Question: I am trying to make a plot using 'matplotlib''s 'xkcd' package while having a black background. However, xkcd seems to add a sort of . On a white background you can't see this white frame, but on a black background it is really annoying.
Does anyone have an idea how to fix this? Maybe an option how to change the white contour lines to have the background color instead?
minimal example:
'''
import numpy as np
import matplotlib.pyplot as plt
plt.style.use(['dark_background'])
plt.xkcd()
plt.rcParams['figure.facecolor'] = 'black'
x = np.linspace(-5, 5)
plt.figure()
plt.plot(x, x**2)
plt.text(0, 10, "Text", color='r', fontsize=20)
plt.xlabel("$x$" )
plt.ylabel("$f(x)$")
plt.show();
'''
:
Edit:
I am using 'Python 3.5.4' in my jupyter notebook with packages:
- 'matplotlib==2.2.2'- 'jupyter==1.0.0'- 'notebook==5.5.0'
Note, when running the above code as a script I somehow don't get a xkcd plot at all. Only from jupyter notebook or command line I get the described behaviour.
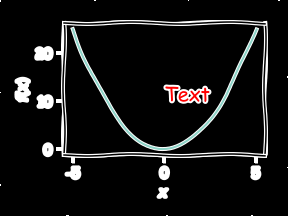
Answer: After you give the 'plt.xkcd()' command, try executing
'''
from matplotlib import patheffects
plt.rcParams['path.effects'] = [patheffects.withStroke(linewidth=0)]
'''
This solved the problem for me!
Edit: I ran the code you gave with the suggested changes.
Input:
'''
import numpy as np
import matplotlib.pyplot as plt
from matplotlib import patheffects
plt.style.use(['dark_background'])
plt.xkcd()
plt.rcParams['path.effects'] = [patheffects.withStroke(linewidth=0)]
plt.rcParams['figure.facecolor'] = 'black'
x = np.linspace(-5, 5)
plt.figure()
plt.plot(x, x**2)
plt.text(0, 10, "Text", color='r', fontsize=20)
plt.xlabel("$x$" )
plt.ylabel("$f(x)$")
plt.show();
'''
Output (Sorry, I have to link to the output image, because a newbie on Stack is not allowed to embed images in their answer):
<URL>